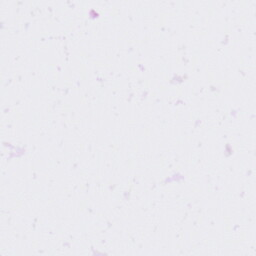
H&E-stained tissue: Ovarian